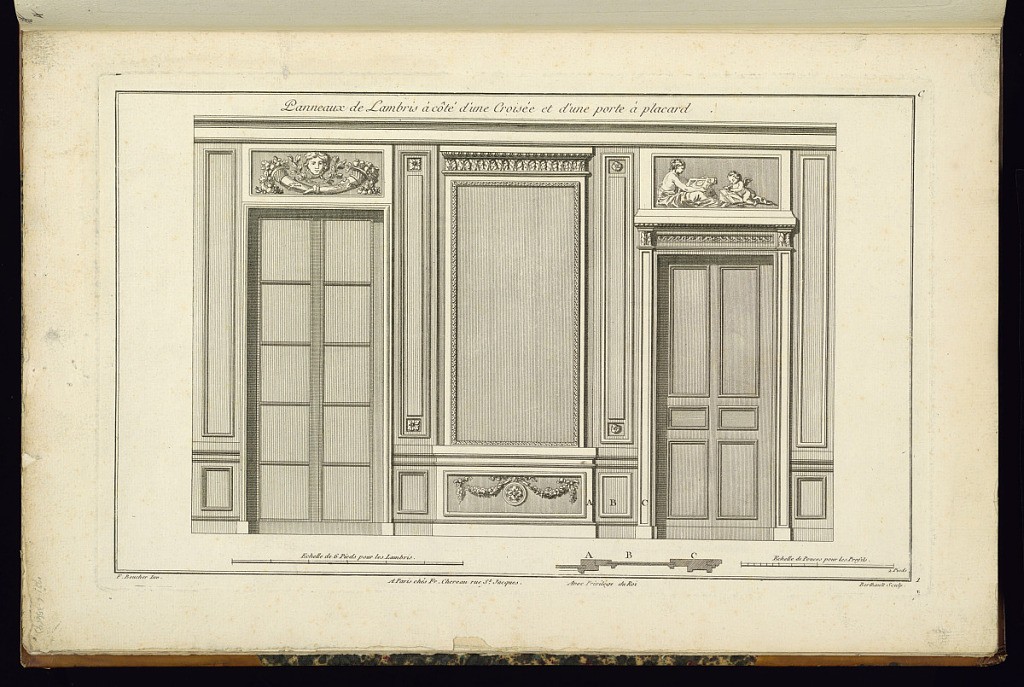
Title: Panneaux de Lambris à côté d'une Croisée et d'une porte à placard
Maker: Juste-François Boucher, French, 1736 – 1782
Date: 1774
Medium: Engraving on laid paper
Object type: Print
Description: Elevation of an interior with paneling and motifs featuring crossed cornucopia, mascaron, branches, acanthus leaf, lamb tongue, egg and dart, garland, rosette medallion, an overdoor relief of allegory of geometry, wave pattern. The plate is signed.